Question: How can I use Hough Transform to find all lines in a binary image (sample below)?
Image contains circles and diagonal lines and vertical lines

'''
figure, imshow(imadjust(mat2gray(H)),[],'XData',theta,'YData',rho,'InitialMagnification','fit');
xlabel(' heta (degrees)'), ylabel('
ho');
axis on, axis normal, hold on;
colormap(hot);
P = houghpeaks(H,5,'threshold',ceil(0.3*max(H(:))));
x = theta(P(:,2));
y = rho(P(:,1));
plot(x,y,'s','color','black');
lines = houghlines(closeBW,theta,rho,P,'FillGap',5,'MinLength',7);
'''
what will lines give us ?
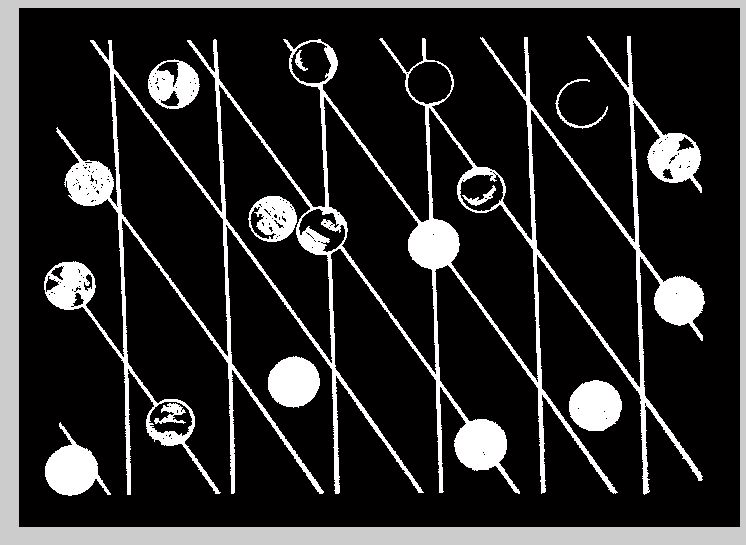
Answer: '''
BW=im2bw(H);
[H,T,R] = hough(BW);
imshow(H,[],'XData',T,'YData',R,'InitialMagnification','fit');
xlabel(' heta'), ylabel('
ho');
axis on, axis normal, hold on;
P = houghpeaks(H,10);
x = T(P(:,2)); y = R(P(:,1));
plot(x,y,'s','color','white');
% Find lines and plot them
lines = houghlines(BW,T,R,P,'FillGap',15,'MinLength',15);
figure, imshow(BW1), hold on
for k = 1:length(lines)
xy = [lines(k).point1; lines(k).point2];
plot(xy(:,1),xy(:,2),'LineWidth',2,'Color','green');
% plot beginnings and ends of lines
plot(xy(1,1),xy(1,2),'x','LineWidth',2,'Color','yellow');
plot(xy(2,1),xy(2,2),'x','LineWidth',2,'Color','red');
end
'''